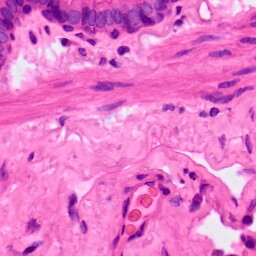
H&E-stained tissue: Lung